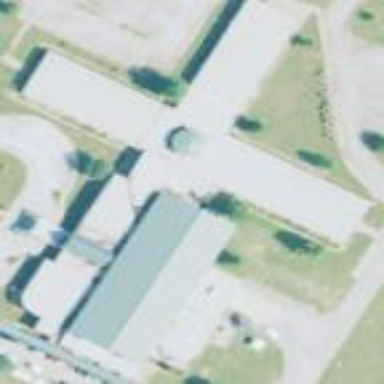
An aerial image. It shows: School building.